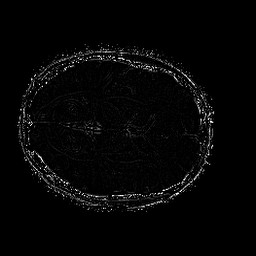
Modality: SWI
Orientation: axial
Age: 26
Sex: female
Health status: ill
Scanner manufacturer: philips
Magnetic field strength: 3 T
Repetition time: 0.031 s